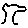
Label: tree